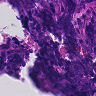
Metastatic tissue present: no